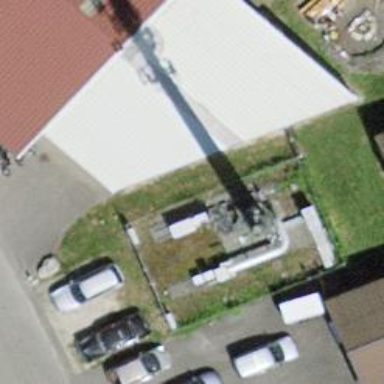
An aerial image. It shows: Antenna.